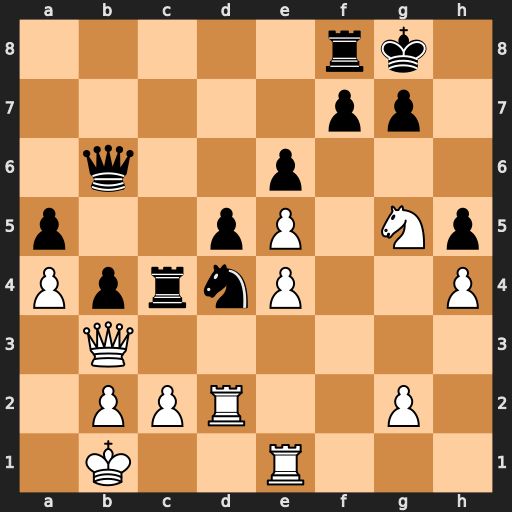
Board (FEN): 5rk1/5pp1/1q2p3/p2pP1Np/PprnP2P/1Q6/1PPR2P1/1K2R3
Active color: w
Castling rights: -
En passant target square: -
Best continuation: Qd3 Rfc8 exd5